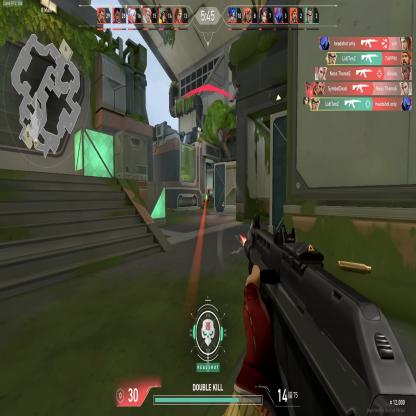
Label: enemy